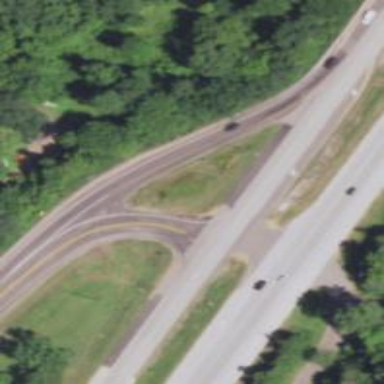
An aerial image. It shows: Trunk highway.